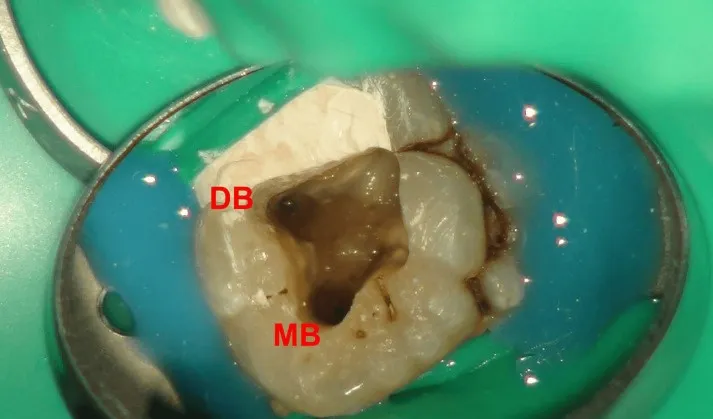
Microscopic photograph. . The pulp floor is shown with the mesiobuccal (MB) and distobuccal (DB) root canal orifices.
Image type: pathology (fish)